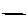
Label: line